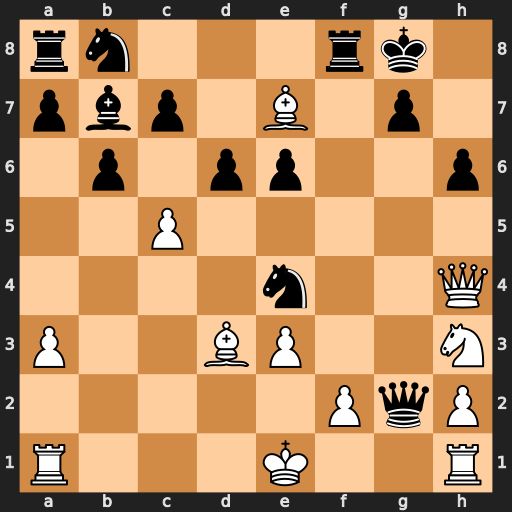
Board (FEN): rn3rk1/pbp1B1p1/1p1pp2p/2P5/4n2Q/P2BP2N/5PqP/R3K2R
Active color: w
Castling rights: KQ
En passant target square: -
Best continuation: Rg1 Qxg1+ Nxg1